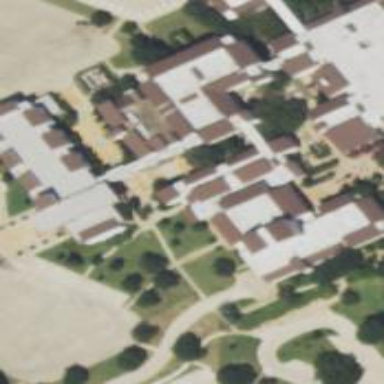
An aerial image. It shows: University building.